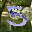
Label: 5